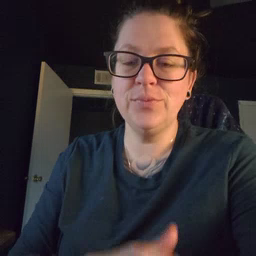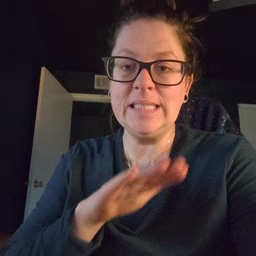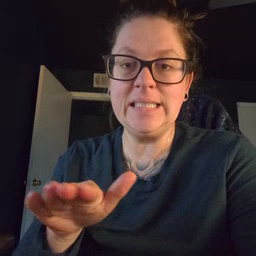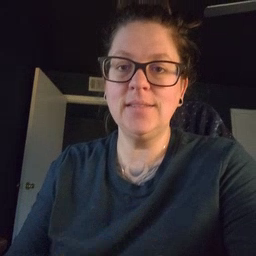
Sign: clean